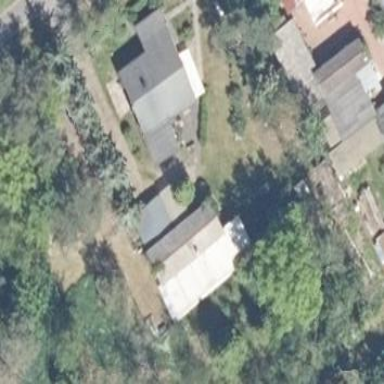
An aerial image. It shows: Residential building with gabled roof.